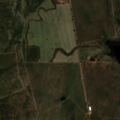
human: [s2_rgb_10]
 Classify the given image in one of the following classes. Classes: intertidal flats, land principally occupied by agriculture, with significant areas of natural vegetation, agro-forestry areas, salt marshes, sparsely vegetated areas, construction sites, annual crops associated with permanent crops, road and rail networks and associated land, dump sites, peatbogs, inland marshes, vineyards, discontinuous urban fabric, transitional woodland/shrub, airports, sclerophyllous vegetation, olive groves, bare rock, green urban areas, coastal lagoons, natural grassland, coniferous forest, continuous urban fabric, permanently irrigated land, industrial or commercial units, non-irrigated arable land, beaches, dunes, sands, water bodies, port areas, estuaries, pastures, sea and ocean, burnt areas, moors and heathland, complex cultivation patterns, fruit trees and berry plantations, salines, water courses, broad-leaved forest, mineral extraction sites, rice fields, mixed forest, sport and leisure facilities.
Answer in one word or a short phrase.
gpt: continuous urban fabric